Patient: sex F, age 58
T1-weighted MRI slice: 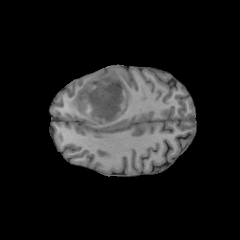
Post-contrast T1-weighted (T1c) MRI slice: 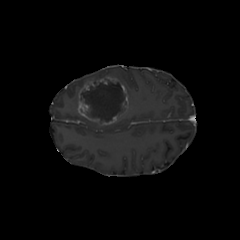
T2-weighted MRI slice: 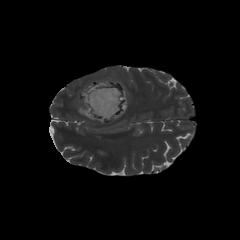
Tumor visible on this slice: yes
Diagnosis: Glioblastoma, IDH-wildtype
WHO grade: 4